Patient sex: M
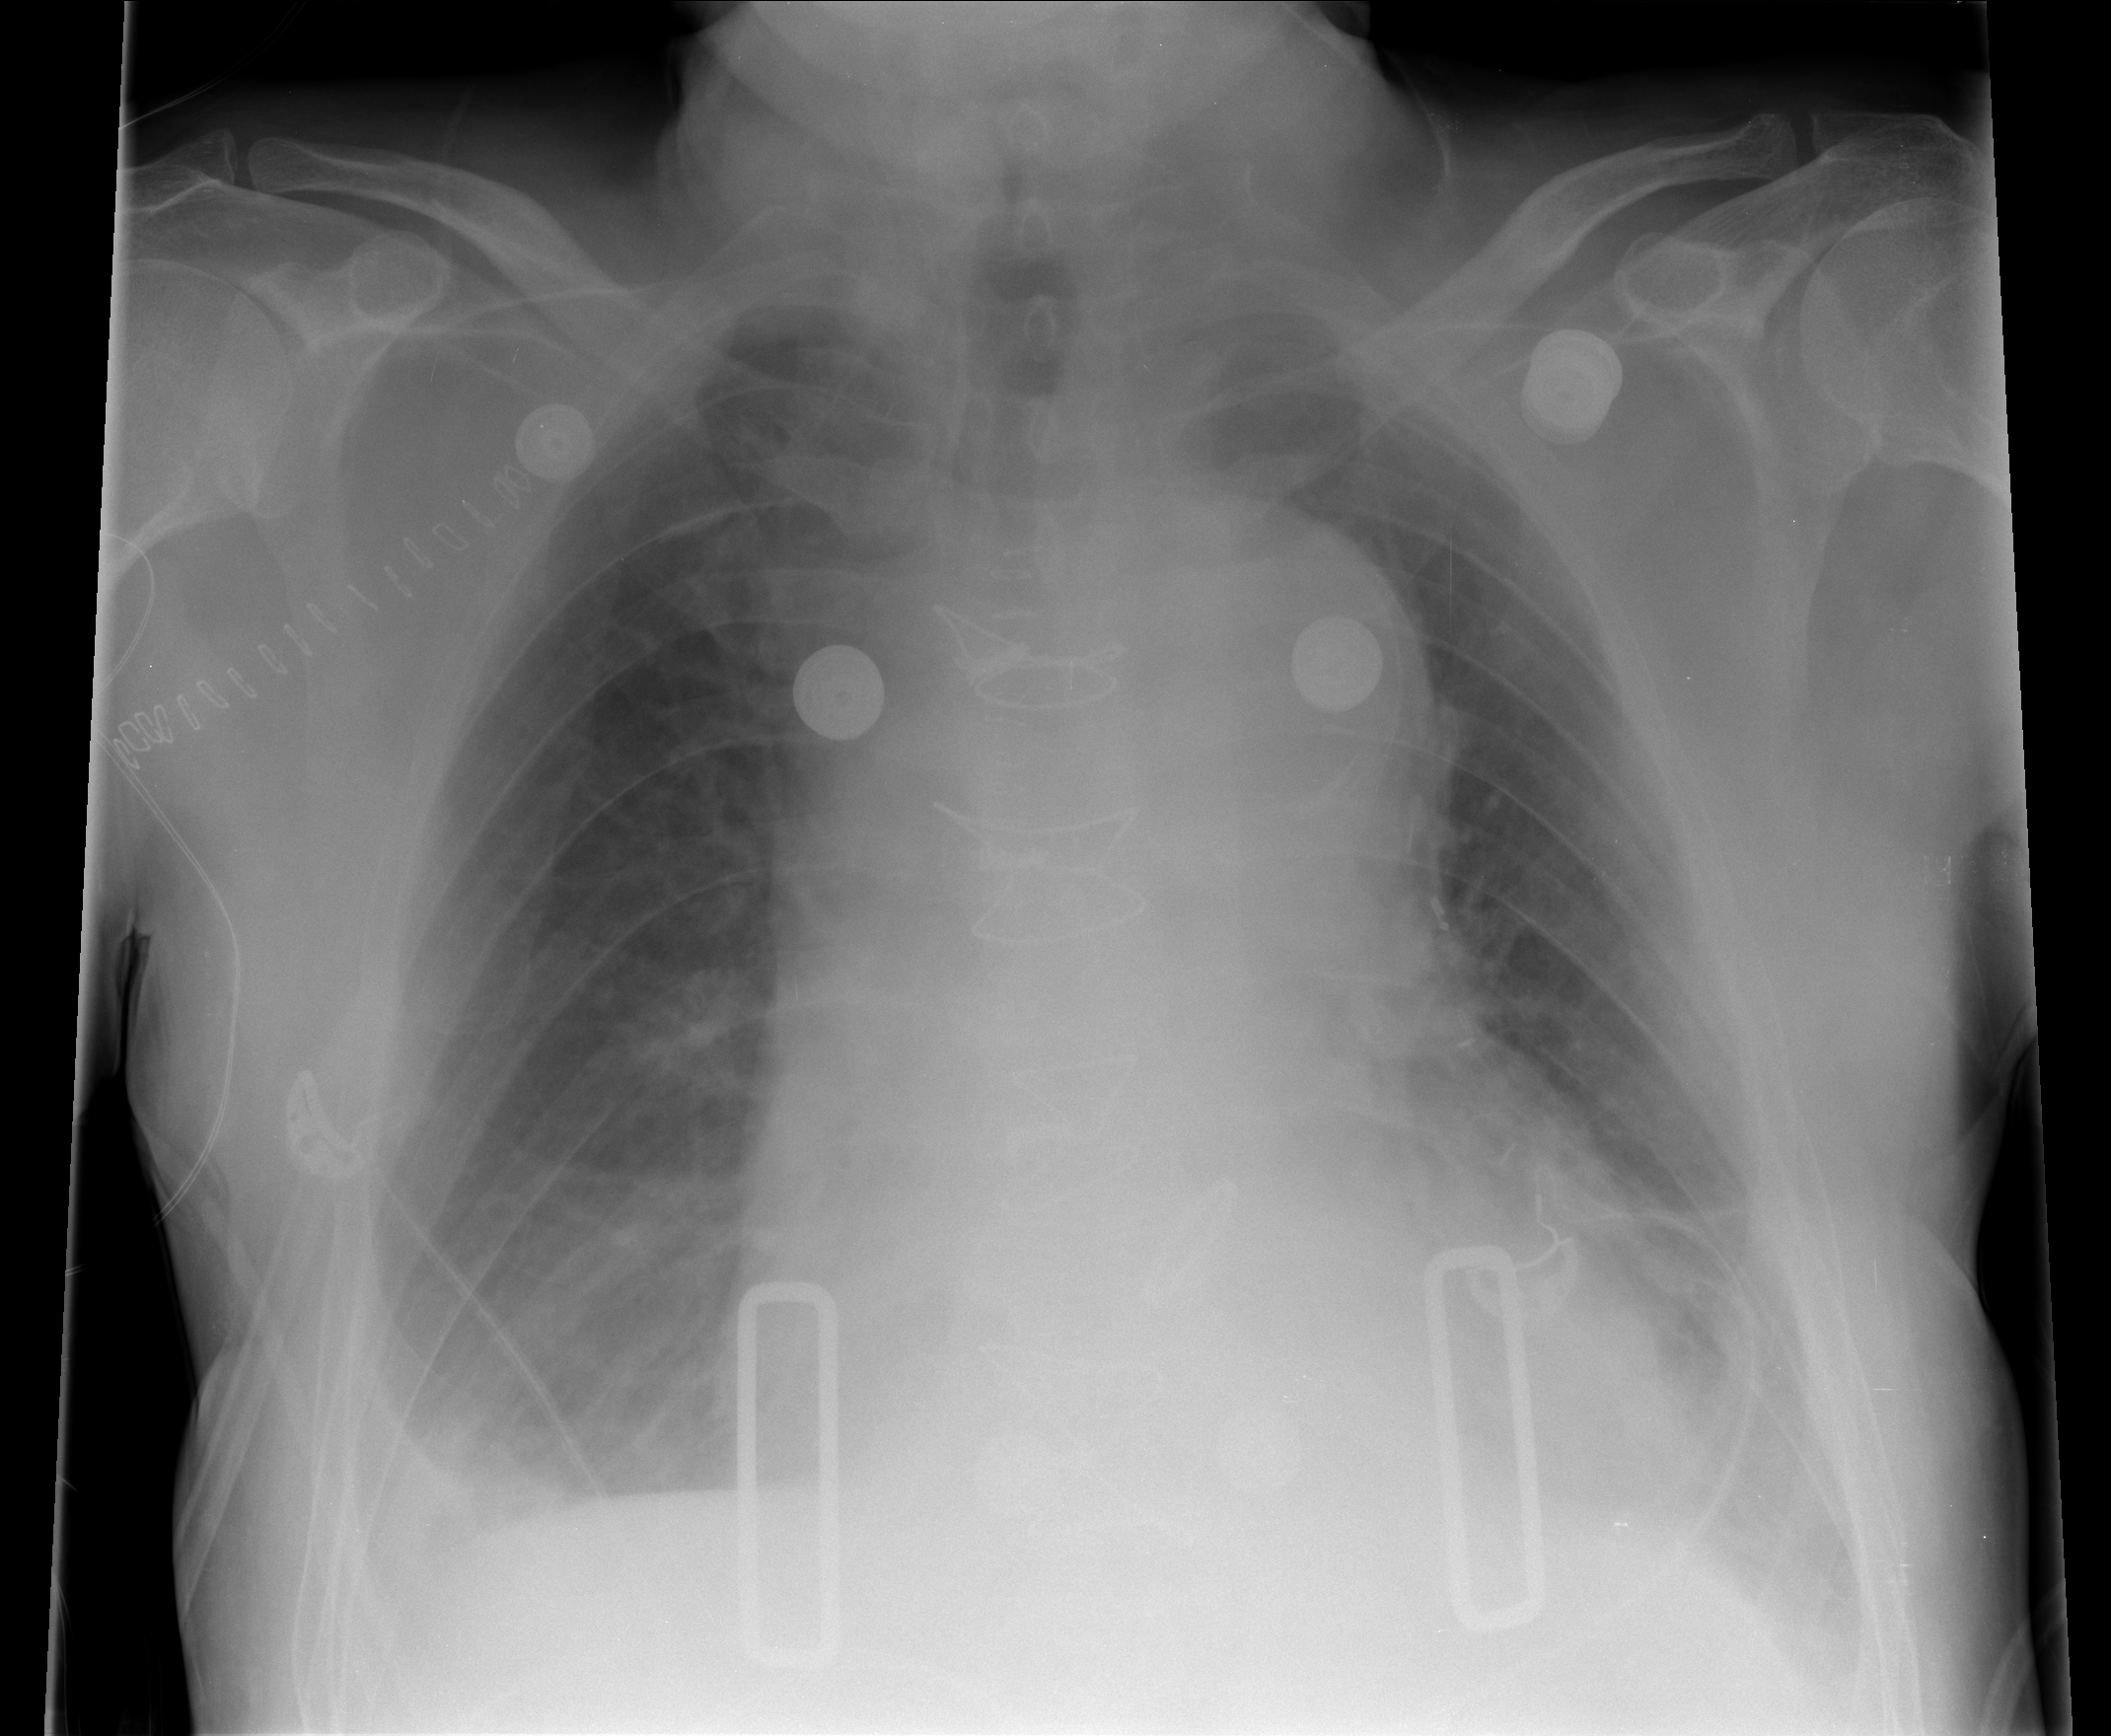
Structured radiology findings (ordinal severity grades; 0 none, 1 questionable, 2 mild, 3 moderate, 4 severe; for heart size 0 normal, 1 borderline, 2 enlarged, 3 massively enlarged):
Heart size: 2
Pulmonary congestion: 2
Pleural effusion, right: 2
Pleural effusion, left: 1
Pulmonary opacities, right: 0
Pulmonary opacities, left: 0
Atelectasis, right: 2
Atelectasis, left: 2